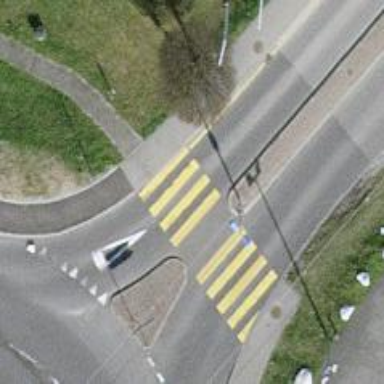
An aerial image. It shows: Uncontrolled zebra crossing on the road.